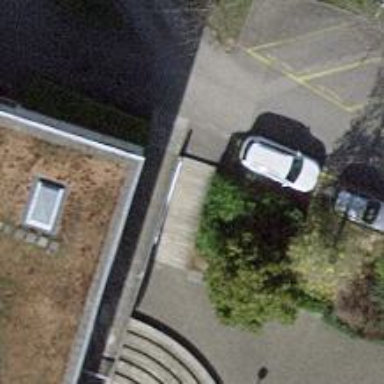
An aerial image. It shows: Concrete steps.